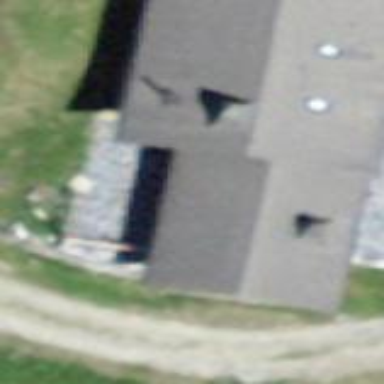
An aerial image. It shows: Detached building with gabled roof oriented along its length.